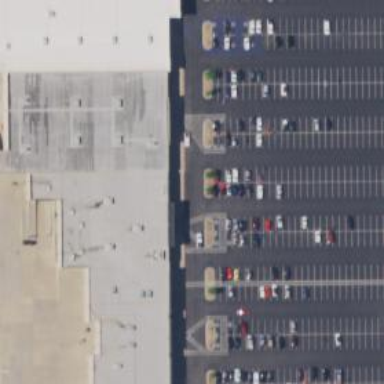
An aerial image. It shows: Parking space.